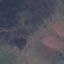
Land use / land cover class: HerbaceousVegetation